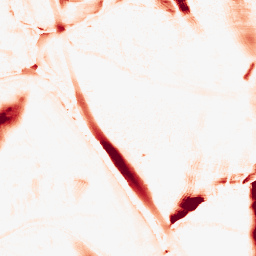
Category: morphological
Decomposition family: morphological_ellipse
Decomposition parameters: operation: opening
width: 20
height: 50
Upsampling method: quadratic
Upsampling parameters: scale: 4
Upsampling scale: 4